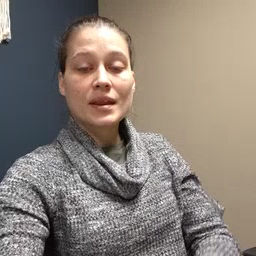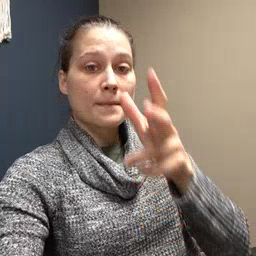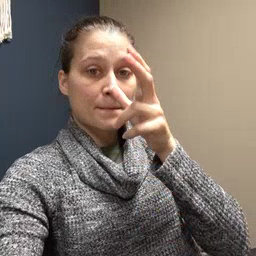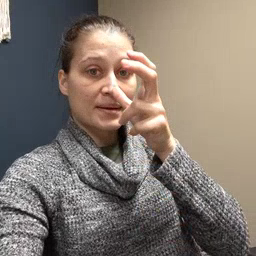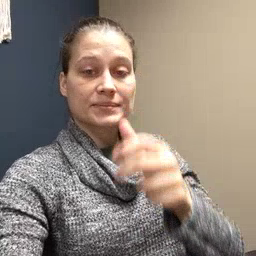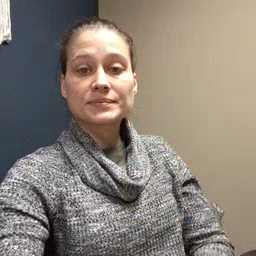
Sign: bug